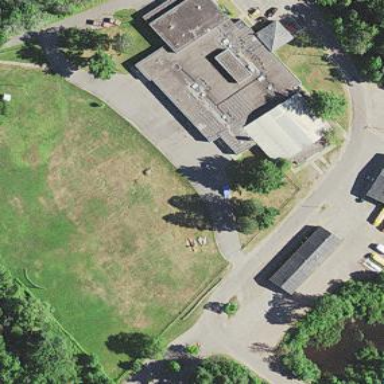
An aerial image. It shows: School.